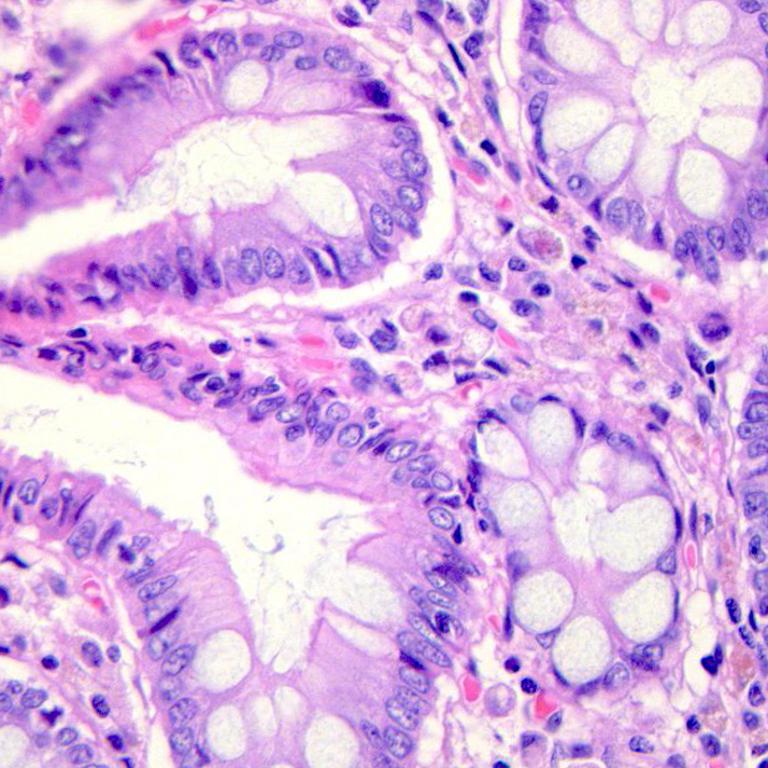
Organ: colon
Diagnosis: benign